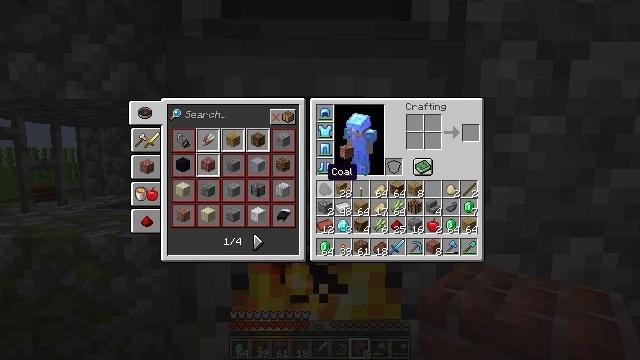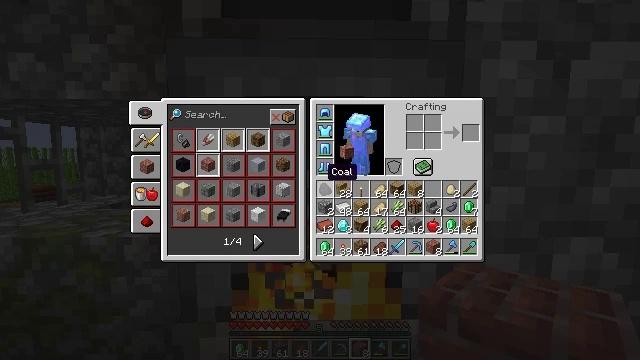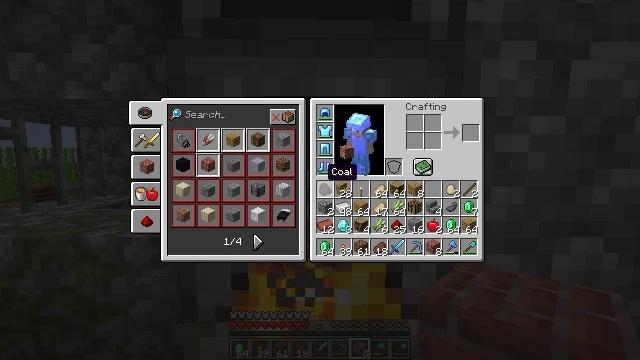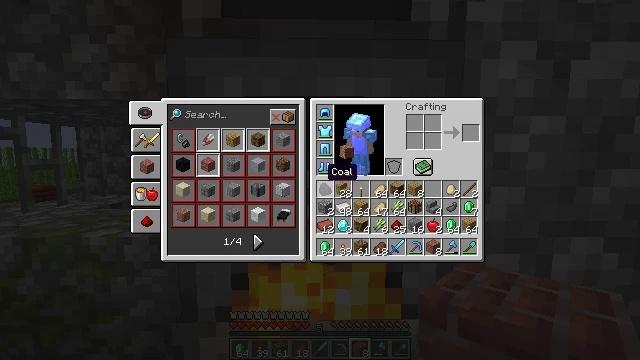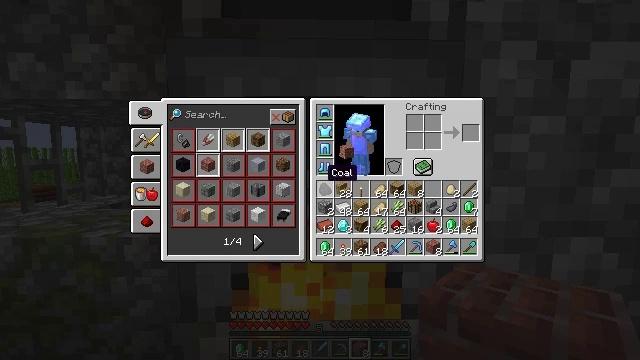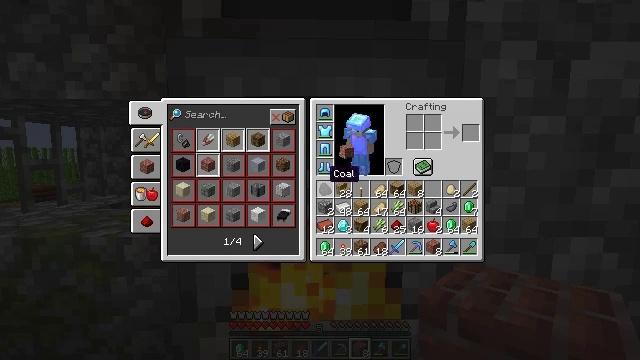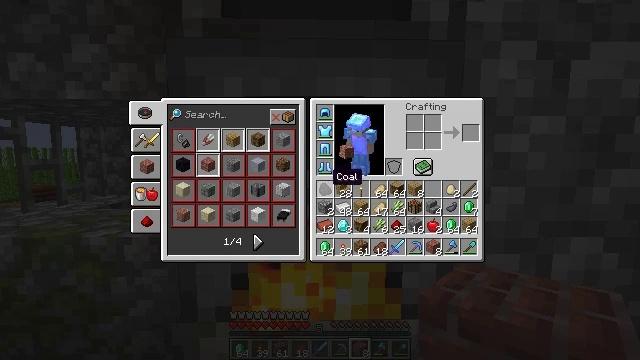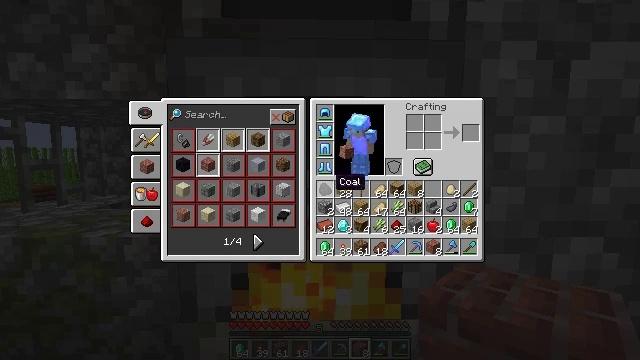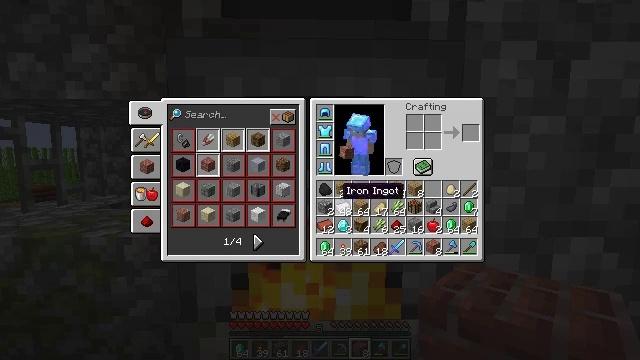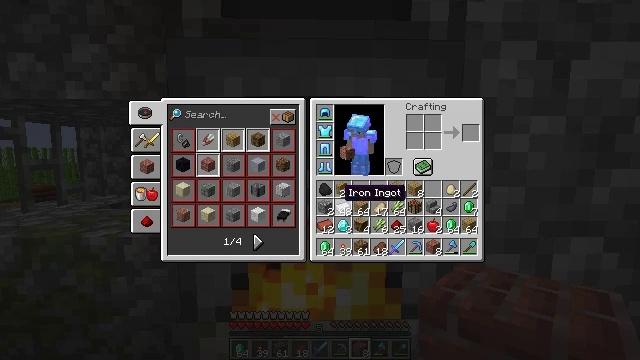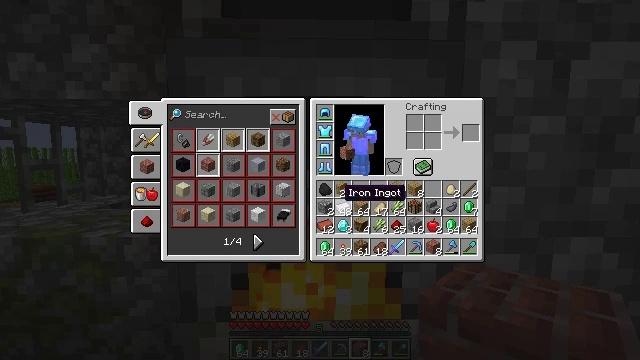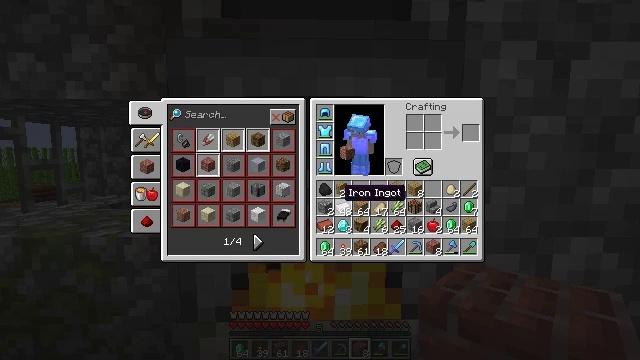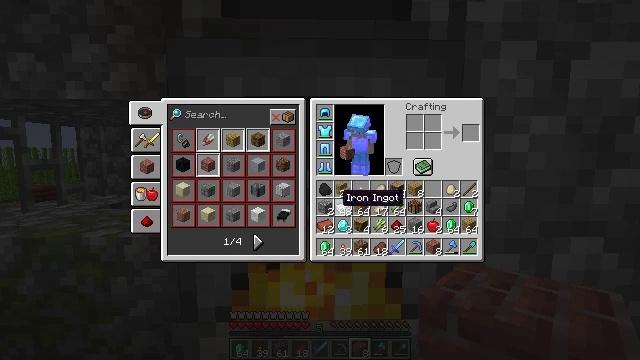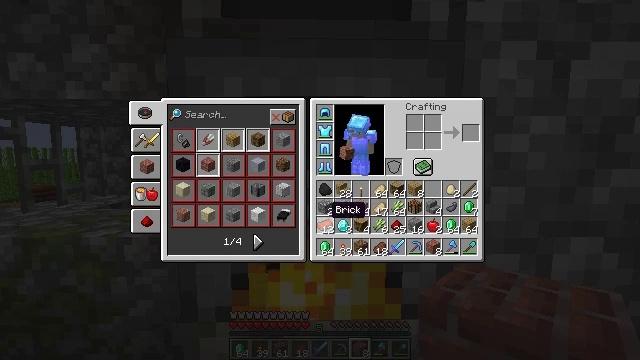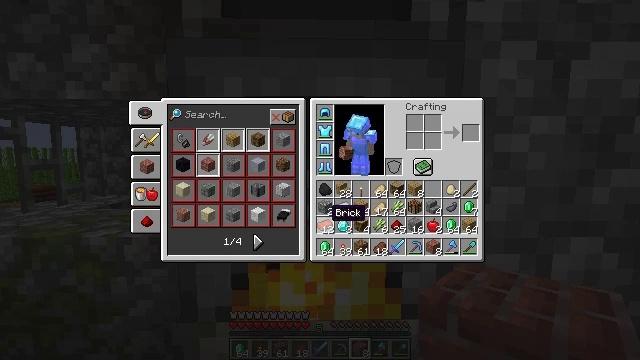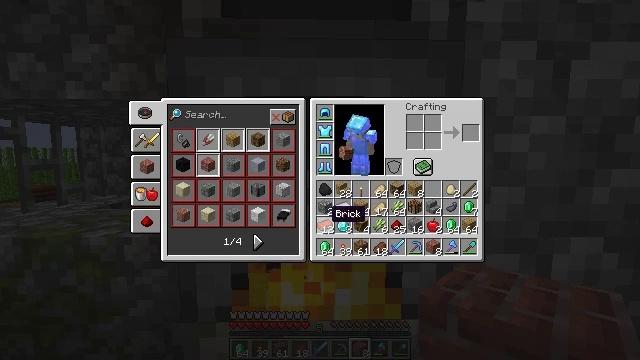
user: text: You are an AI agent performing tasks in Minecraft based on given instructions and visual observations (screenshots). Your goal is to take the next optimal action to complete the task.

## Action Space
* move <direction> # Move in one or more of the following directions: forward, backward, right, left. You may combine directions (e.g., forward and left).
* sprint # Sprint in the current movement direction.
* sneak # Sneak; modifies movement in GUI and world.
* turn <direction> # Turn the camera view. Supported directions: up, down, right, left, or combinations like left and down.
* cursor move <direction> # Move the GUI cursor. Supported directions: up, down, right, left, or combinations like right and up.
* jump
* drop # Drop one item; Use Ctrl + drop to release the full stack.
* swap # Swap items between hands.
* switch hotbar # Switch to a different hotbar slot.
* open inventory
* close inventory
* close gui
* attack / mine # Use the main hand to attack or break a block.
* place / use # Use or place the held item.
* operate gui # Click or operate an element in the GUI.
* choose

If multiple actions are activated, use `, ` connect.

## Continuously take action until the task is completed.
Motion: motion action
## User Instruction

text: Smelt clay in the furnace to obtain bricks.
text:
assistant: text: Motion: no_op
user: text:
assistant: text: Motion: no_op
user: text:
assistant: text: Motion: no_op
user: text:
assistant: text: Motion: no_op
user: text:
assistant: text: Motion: no_op
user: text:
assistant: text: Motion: no_op
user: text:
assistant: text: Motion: no_op
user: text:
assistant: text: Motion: cursor move down
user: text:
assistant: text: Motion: no_op
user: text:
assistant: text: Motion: no_op
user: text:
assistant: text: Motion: no_op
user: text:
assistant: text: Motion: no_op
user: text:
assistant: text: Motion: cursor move left and down
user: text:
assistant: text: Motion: no_op
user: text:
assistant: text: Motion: no_op
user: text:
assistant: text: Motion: no_op
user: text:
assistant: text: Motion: no_op
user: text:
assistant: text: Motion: operate gui
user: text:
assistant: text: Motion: operate gui
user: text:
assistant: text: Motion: cursor move right
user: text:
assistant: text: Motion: cursor move right and up
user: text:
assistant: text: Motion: sneak, cursor move right and up
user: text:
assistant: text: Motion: sneak, cursor move right and up
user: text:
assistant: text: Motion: sneak, cursor move up
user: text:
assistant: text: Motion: sneak
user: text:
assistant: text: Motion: sneak
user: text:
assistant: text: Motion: sneak
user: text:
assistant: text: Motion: sneak, cursor move up
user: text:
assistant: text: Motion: sneak, cursor move up
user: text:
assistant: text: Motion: sneak